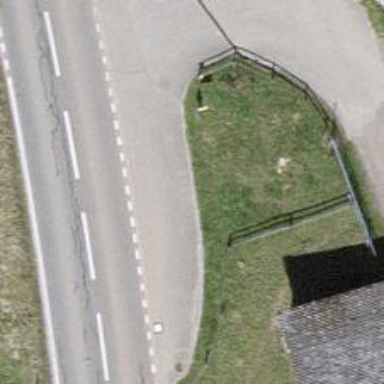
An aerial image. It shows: Bus stop with platform for public transport.